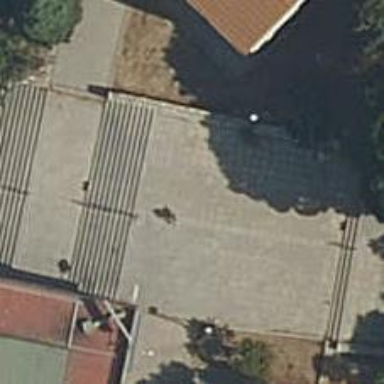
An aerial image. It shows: Set of steps made of paving stones.